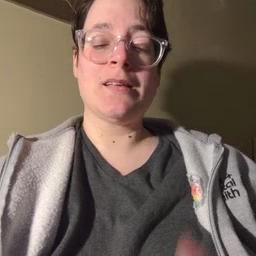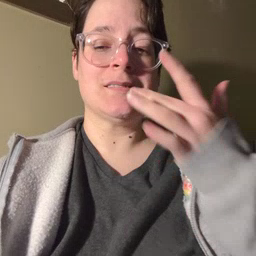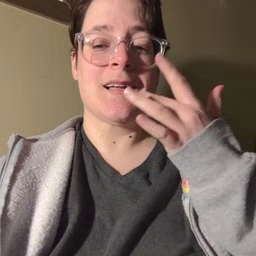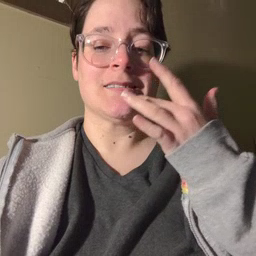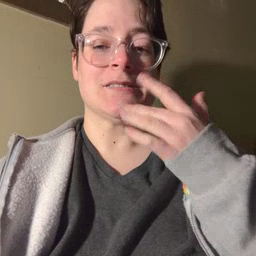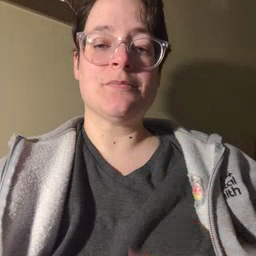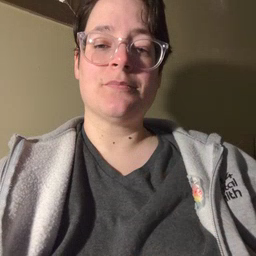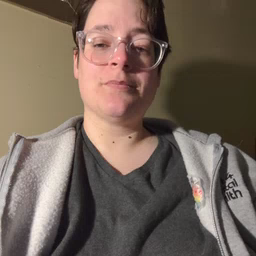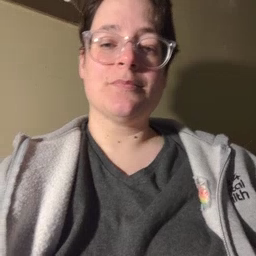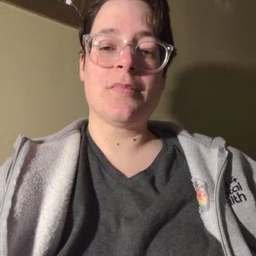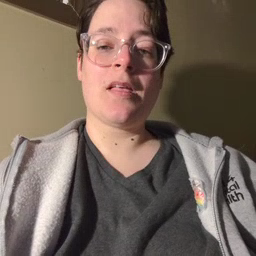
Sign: taste